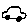
Label: car